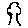
Label: tree